Interaction volume radius: 10 \u00c5
Interaction volume height: 10 \u00c5
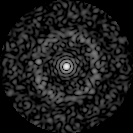
Disorder parameter: 0.8271